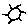
Label: sun